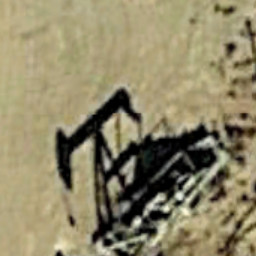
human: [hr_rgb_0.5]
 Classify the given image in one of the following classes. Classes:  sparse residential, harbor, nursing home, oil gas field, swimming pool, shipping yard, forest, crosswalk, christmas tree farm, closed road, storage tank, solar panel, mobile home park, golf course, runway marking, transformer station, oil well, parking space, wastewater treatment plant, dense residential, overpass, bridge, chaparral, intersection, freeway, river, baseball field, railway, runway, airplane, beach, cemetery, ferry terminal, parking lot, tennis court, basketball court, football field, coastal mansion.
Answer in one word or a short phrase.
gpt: oil well